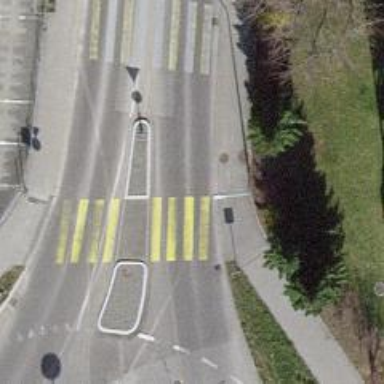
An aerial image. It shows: Uncontrolled zebra crossing on the road.